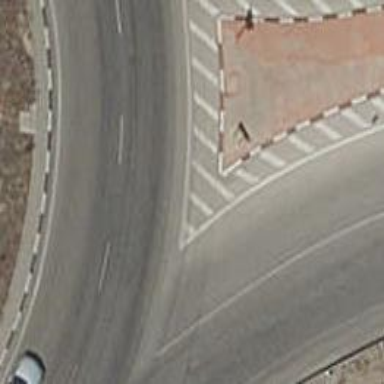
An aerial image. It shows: Primary highway intersecting roundabout.